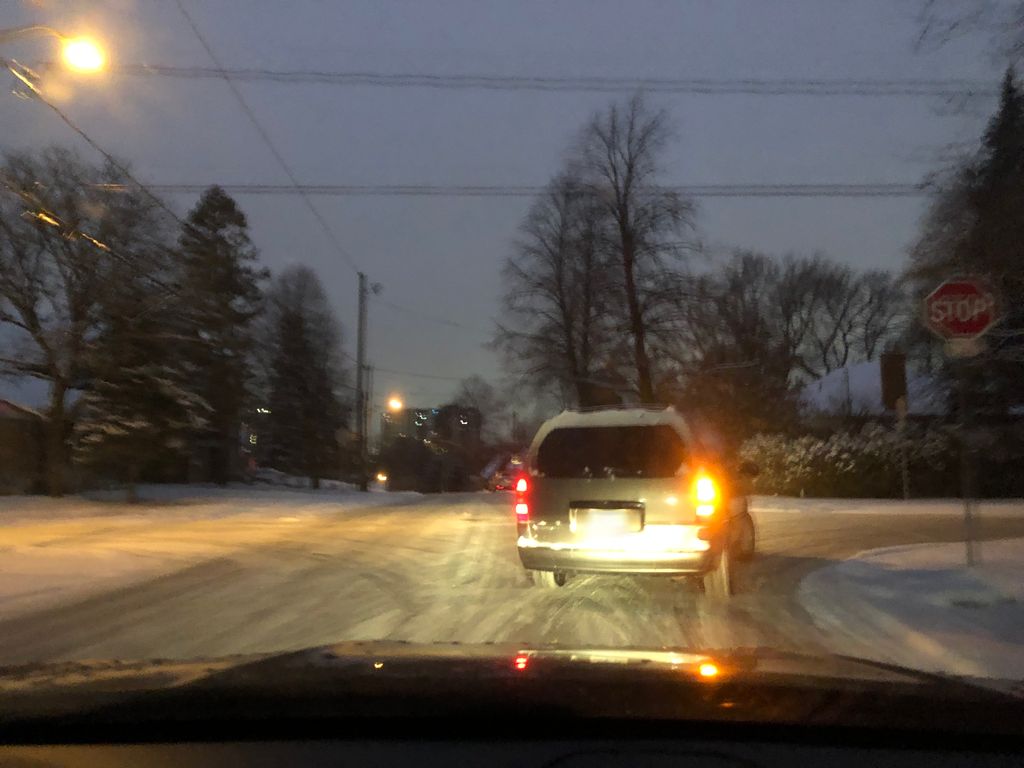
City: toronto